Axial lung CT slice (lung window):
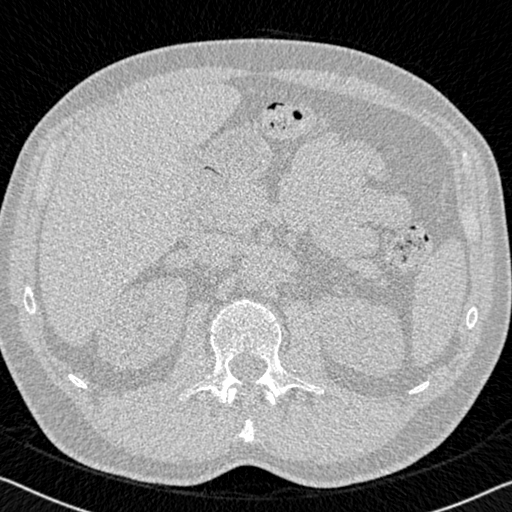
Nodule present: no